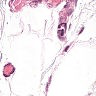
Metastatic tissue present: no